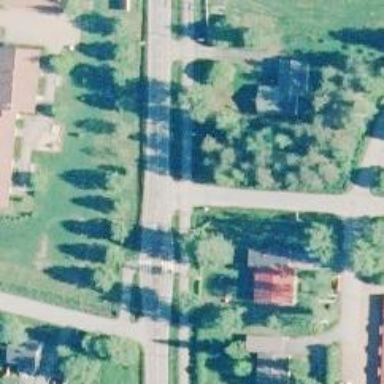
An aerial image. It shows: Cycleway.